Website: lowes
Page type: review-order
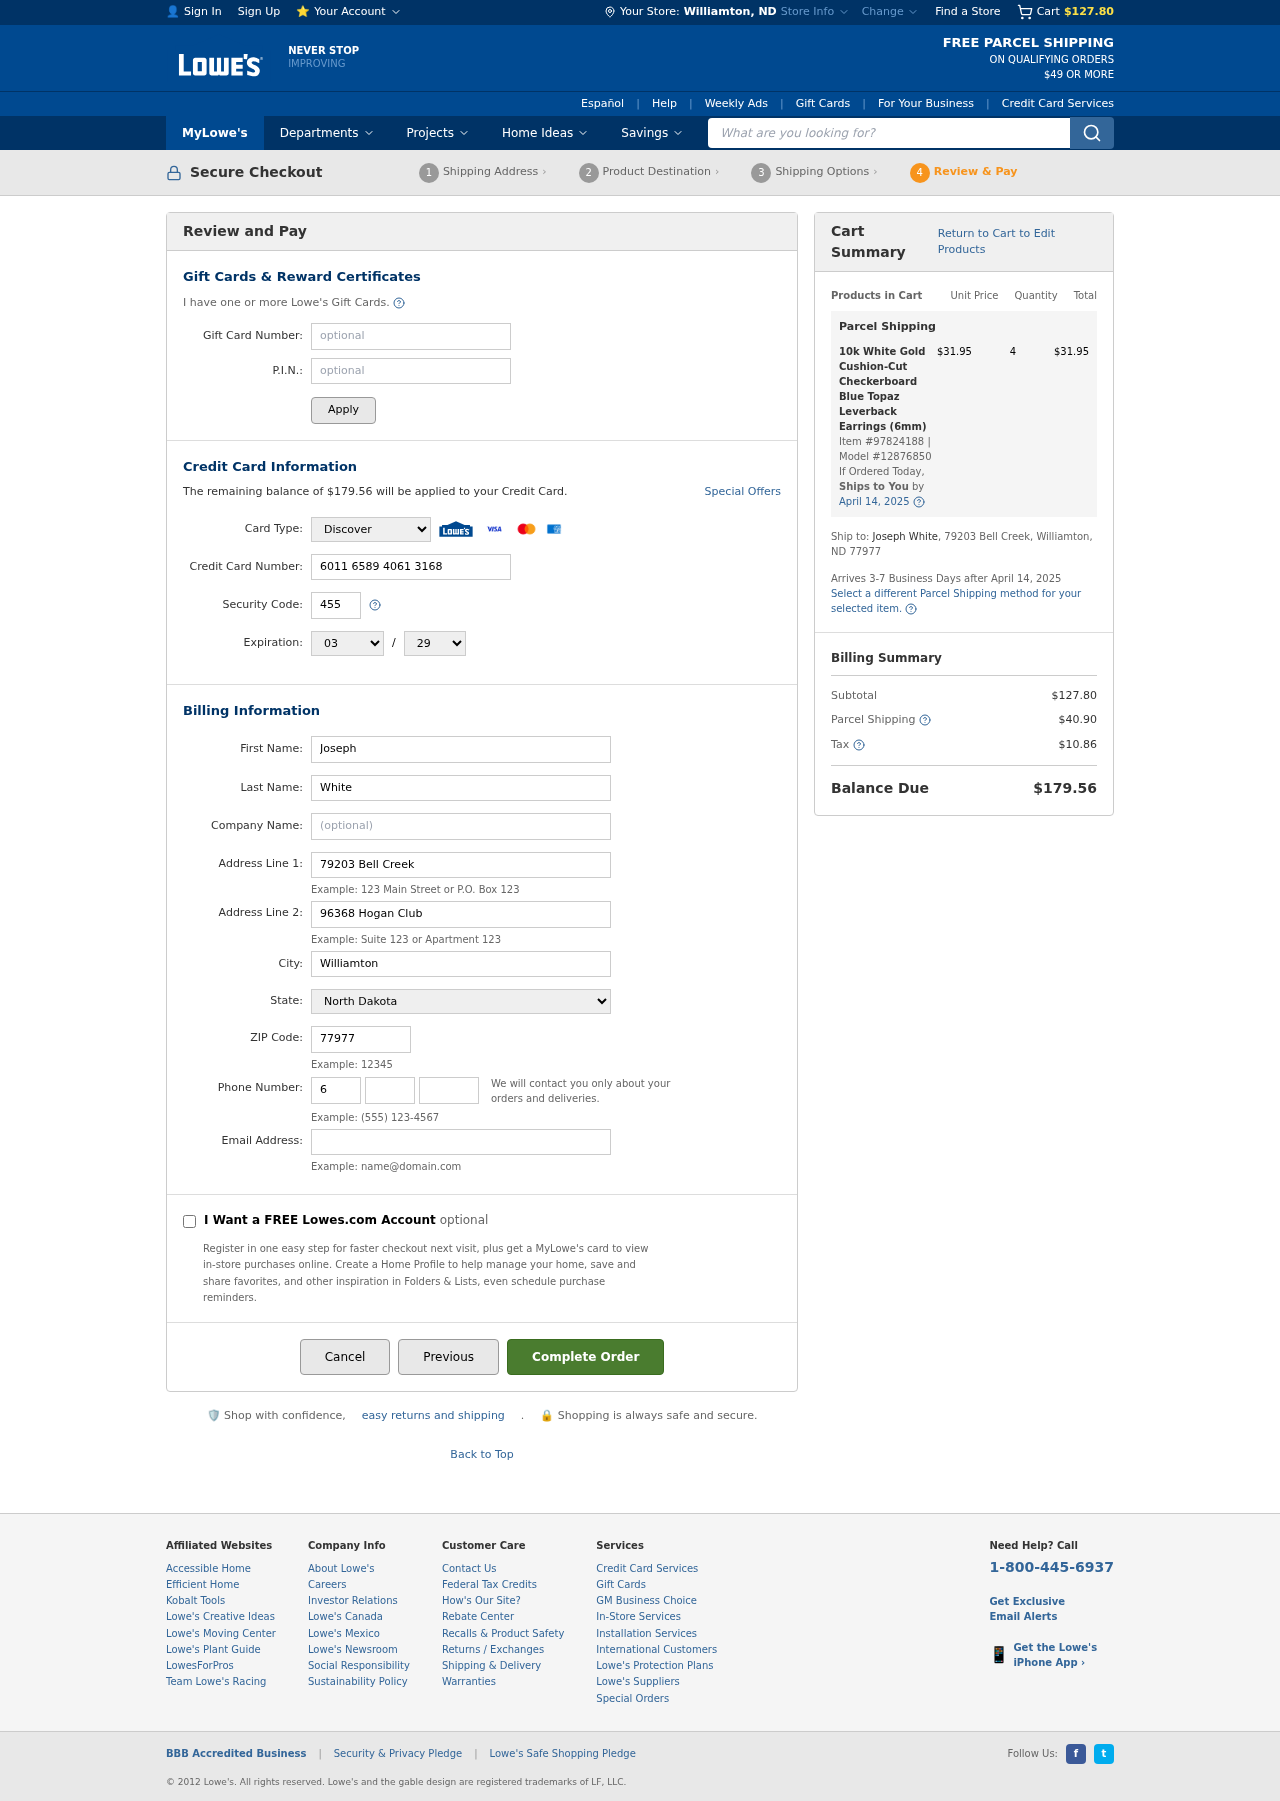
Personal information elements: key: PII_CARD_CVV
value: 455
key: PII_CARD_EXPIRY_MONTH
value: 03
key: PII_CARD_EXPIRY_YEAR
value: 29
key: PII_CARD_NUMBER
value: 6011 6589 4061 3168
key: PII_CARD_TYPE
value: Discover
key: PII_CITY
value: Williamton
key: PII_CITY_STATE
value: Williamton, ND
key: PII_EMAIL
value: jwhite@yahoo.com
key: PII_FIRSTNAME
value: Joseph
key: PII_LASTNAME
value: White
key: PII_PHONE_AREA
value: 607
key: PII_PHONE_PREFIX
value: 347
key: PII_PHONE_SUFFIX
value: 1904
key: PII_POSTCODE
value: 77977
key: PII_STATE
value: North Dakota
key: PII_STREET
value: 79203 Bell Creek
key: PII_STREET2
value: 79203 Bell Creek
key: PII_STREET2
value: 96368 Hogan Club
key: PII_FULLNAME2
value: Joseph White
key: PII_CITY_STATE_ZIP2
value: Williamton, ND 77977
Product elements: key: PRODUCT1_NAME
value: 10k White Gold Cushion-Cut Checkerboard Blue Topaz Leverback Earrings (6mm)
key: PRODUCT1_PRICE
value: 31.95
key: PRODUCT1_QUANTITY
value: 4
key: PRODUCT1_ITEM_NUMBER
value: Item #97824188
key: PRODUCT1_MODEL_NUMBER
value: Model #12876850
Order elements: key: ORDER_SUBTOTAL
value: $127.80
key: ORDER_BALANCE_DUE
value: $179.56
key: ORDER_SHIPPING_DATE
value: April 14, 2025
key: ORDER_ITEM_TOTAL
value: $31.95
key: ORDER_SHIPPING_DATE2
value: April 14, 2025
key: ORDER_SHIPPING_COST
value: $40.90
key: ORDER_TAX
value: $10.86
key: ORDER_TOTAL
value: $179.56
Search elements: key: HEADER_SEARCH
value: What are you looking for?